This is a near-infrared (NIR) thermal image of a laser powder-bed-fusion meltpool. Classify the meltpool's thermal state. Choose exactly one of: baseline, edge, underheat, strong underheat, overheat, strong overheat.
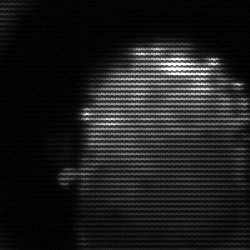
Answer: baseline